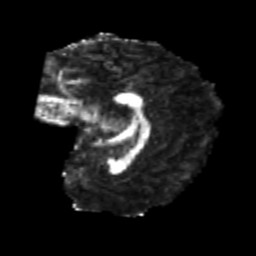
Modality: FA
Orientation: sagittal
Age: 21
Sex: female
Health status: healthy
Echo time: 0.074 s